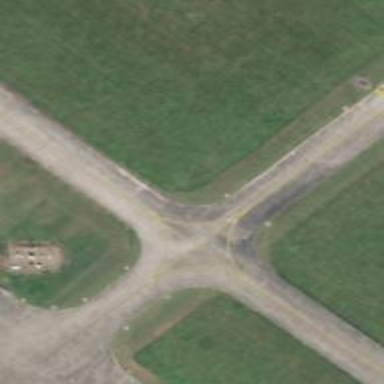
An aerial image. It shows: Image of taxiway at airport.